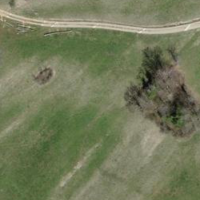
EUNIS habitat code: 52
Species observed at this site:
Dolycoris baccarum
Bombus lapidarius
Gryllus campestris
Equisetum telmateia